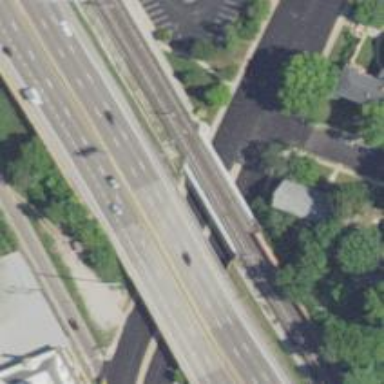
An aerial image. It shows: Bridge for light rail electrified with contact line.